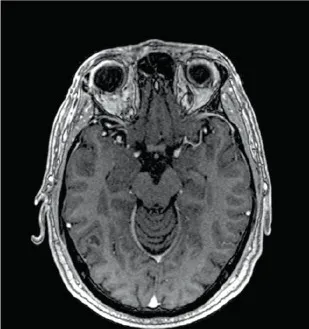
(B): Two months after rechallenge of osimertinib and reduction of the lesion, measuring 0.8 cm x 0.5 cm.
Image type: radiology (mri)